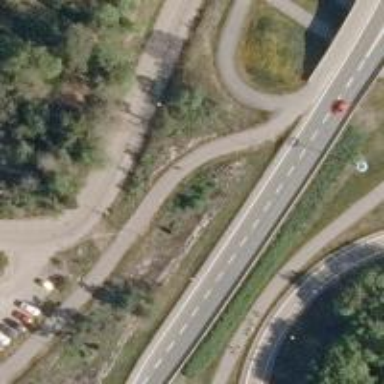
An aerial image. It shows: Asphalt cycleway.